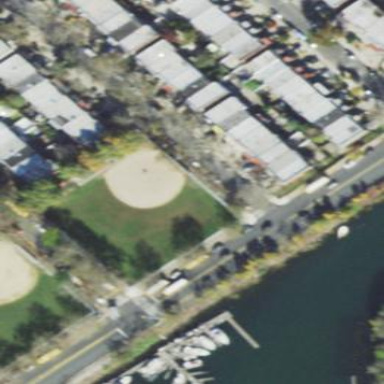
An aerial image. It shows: Baseball pitch for leisure land activities.